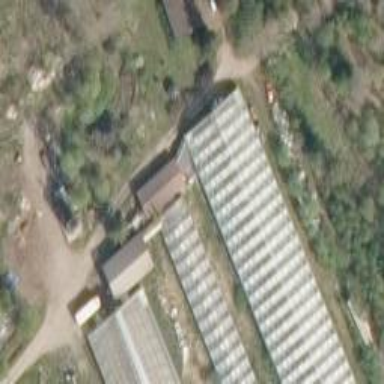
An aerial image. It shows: Greenhouse.